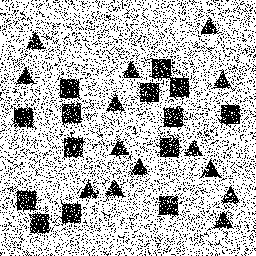
Squares: 14
Triangles: 14
Stars: 0
Total shapes: 28